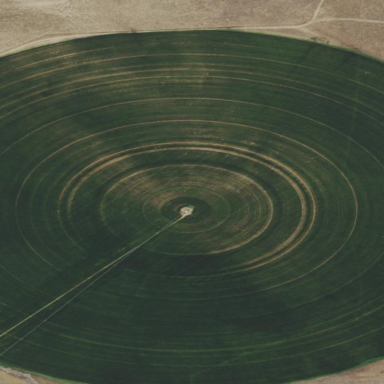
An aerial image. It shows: Farmland with pivot irrigation system.